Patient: sex M, age 67
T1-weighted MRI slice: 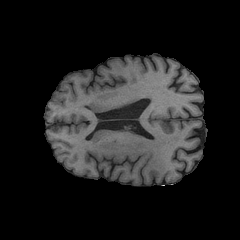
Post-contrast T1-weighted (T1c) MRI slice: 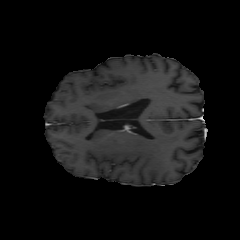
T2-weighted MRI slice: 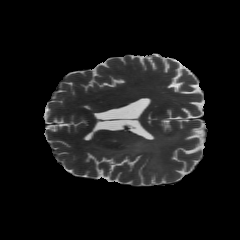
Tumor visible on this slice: yes
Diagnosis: Glioblastoma, IDH-wildtype
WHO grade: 4